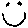
Label: smiley face